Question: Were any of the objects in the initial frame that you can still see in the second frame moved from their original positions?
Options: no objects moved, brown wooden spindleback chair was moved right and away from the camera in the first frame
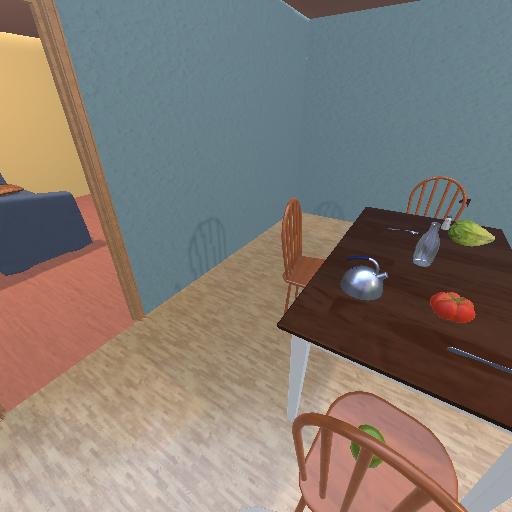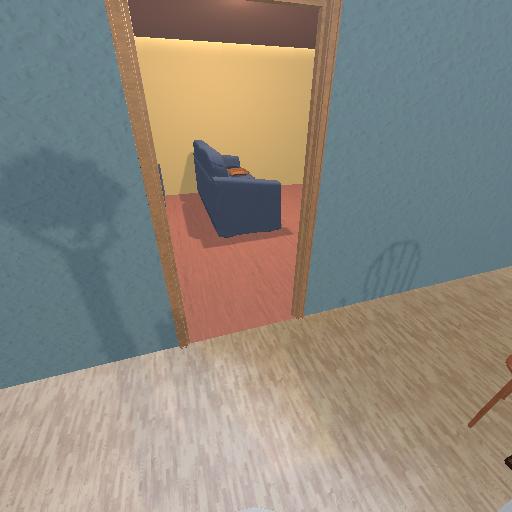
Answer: no objects moved